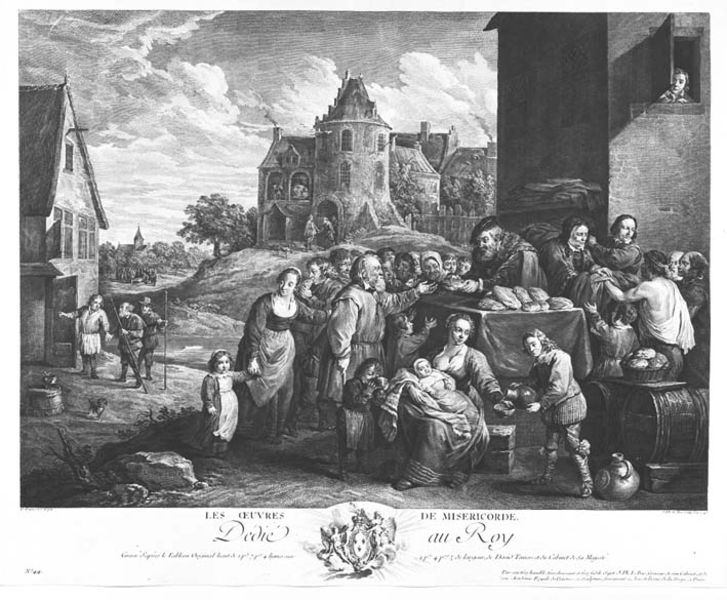
Titel: Les oeuvres de misericorde
Künstler: Jacques-Philippe Lebas
Standort: Karlsruhe
Institution: Staatliche Kunsthalle Karlsruhe
Schlagwörter: baum, felsen, gruppe, hand, himmel, mann, schatten, umhang, wasser, weiß, wolken, frauen, landschaft, menschen, sitzen, stadt, fenster, frankreich, frau, grau, hut, kleid, kleider, licht, männer, schwarz, skizze, tisch, tür, zeichnung, gebäude, haus, schloss, zaun, fest, leute, malerei, menge, bart, mütze, trinken, arm, gesicht, mensch, stehen, stein, steine, herr, hände, häuser, hügel, hütte, kirche, rauch, realismus, frau kind, kind, mutter, bauern, handel, kamin, kinder, turm, krug, schürze, schrift, fassade, beobachten, stab, dorf, giebel, grafik, graphik, baby, markt, französisch, könig, essen, wein, brot, sein, fensterladen, nahrung, offen, stangen, verkauf, greis, burg, religion, druck, schwarz weiss, stich, polizei, scharz, bäcker, fass, menschenmenge, wappen, barett, wanderer, hunger, mittelalter, wächter, adliger, fässer, weinfass, kupferstich, armut, almosen, stecken, betteln, säugling, brote, brötchen, armenspeisung, speisung, verteilung, gas, graphk, barmherzigkeit, verteilen, gaben, mitleid, einschenken, caritas, steuer, roy, wickelkind, essensausgabe, ralismus, dedie, häuseer, könik, frauenh, händl««	«		1	2	3	4	5		»er, les ouvres des misericorde, brotausgabe